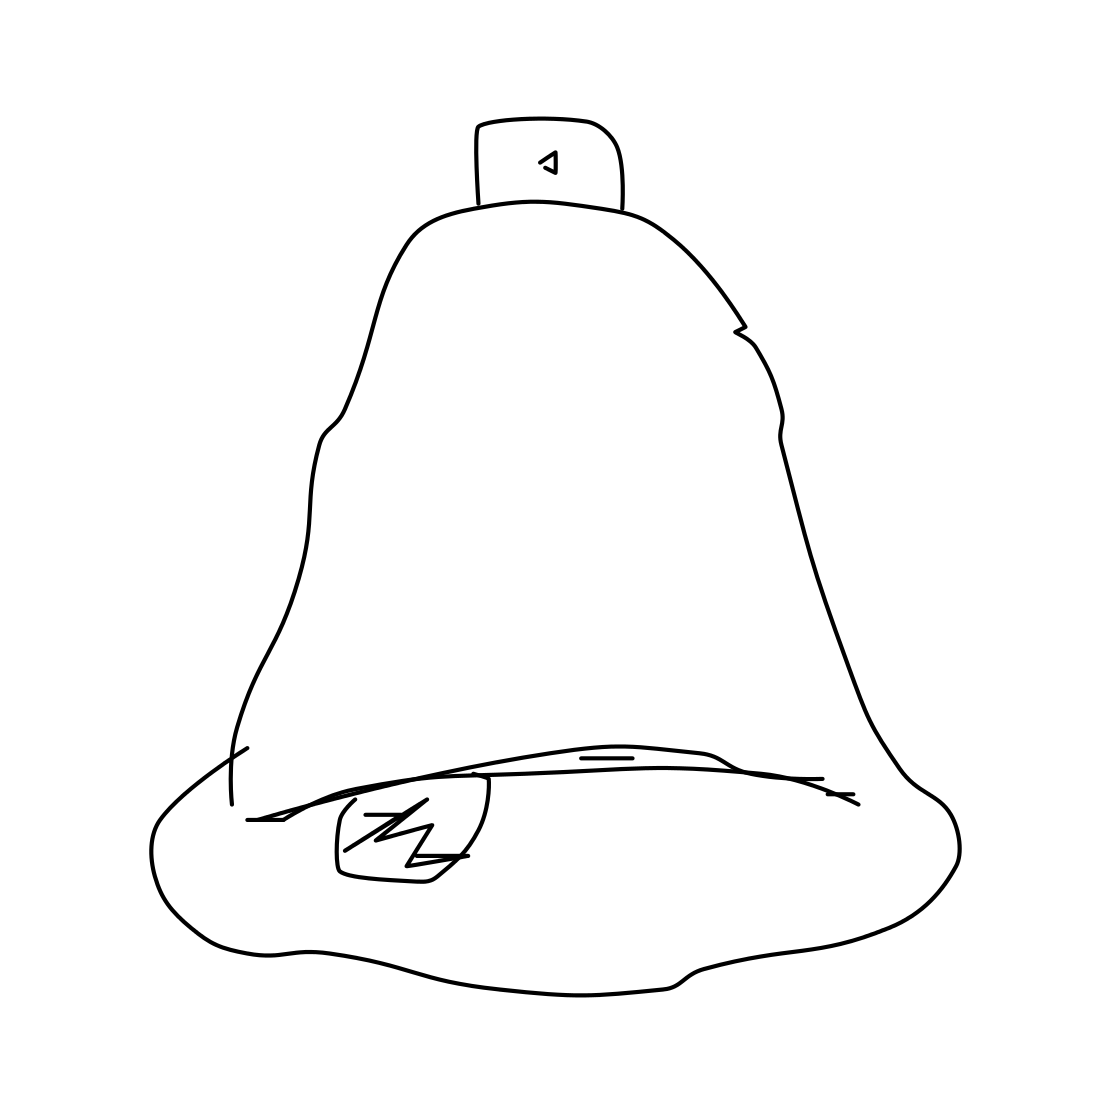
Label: bell